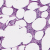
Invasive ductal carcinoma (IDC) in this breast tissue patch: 0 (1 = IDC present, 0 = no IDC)